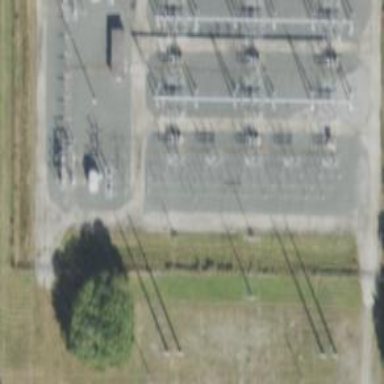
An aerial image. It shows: Switch for power supply.